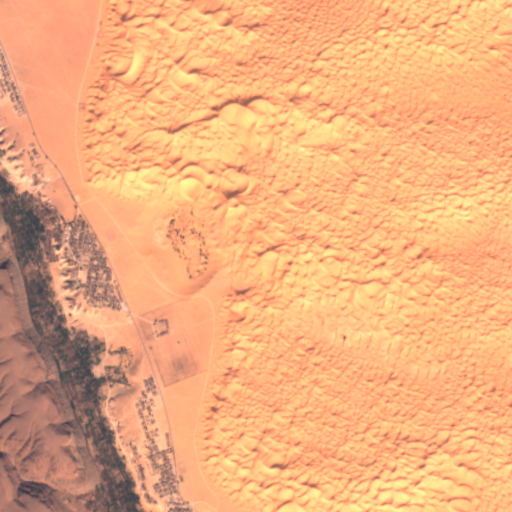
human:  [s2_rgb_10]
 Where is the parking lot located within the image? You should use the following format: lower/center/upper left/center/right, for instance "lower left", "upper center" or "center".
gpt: The parking lot is located in the center left of the image.
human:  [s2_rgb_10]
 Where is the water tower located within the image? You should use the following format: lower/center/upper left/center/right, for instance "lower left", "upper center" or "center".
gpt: The water tower is located in the lower left of the image.
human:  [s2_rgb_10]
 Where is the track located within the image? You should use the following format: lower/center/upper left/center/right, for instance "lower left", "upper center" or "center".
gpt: There is no track in the image.